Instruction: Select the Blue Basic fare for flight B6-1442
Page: flights
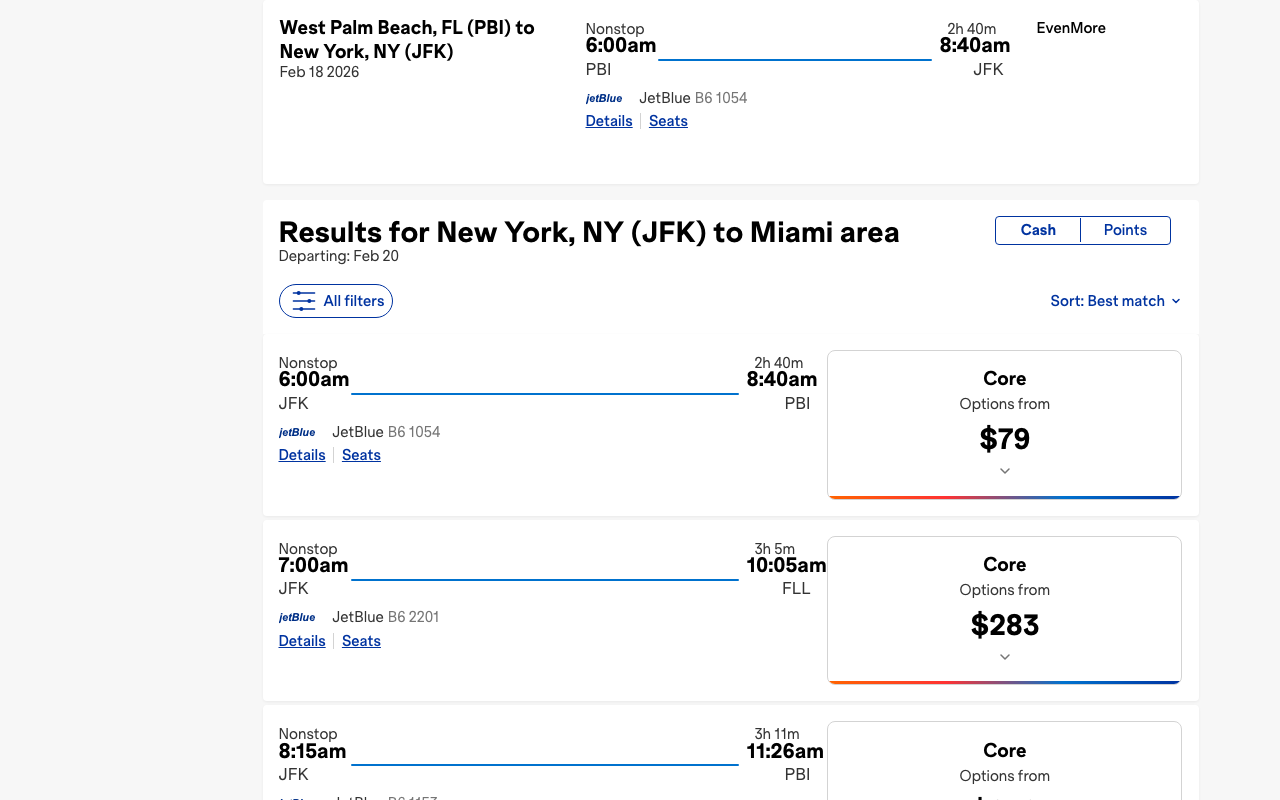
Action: click